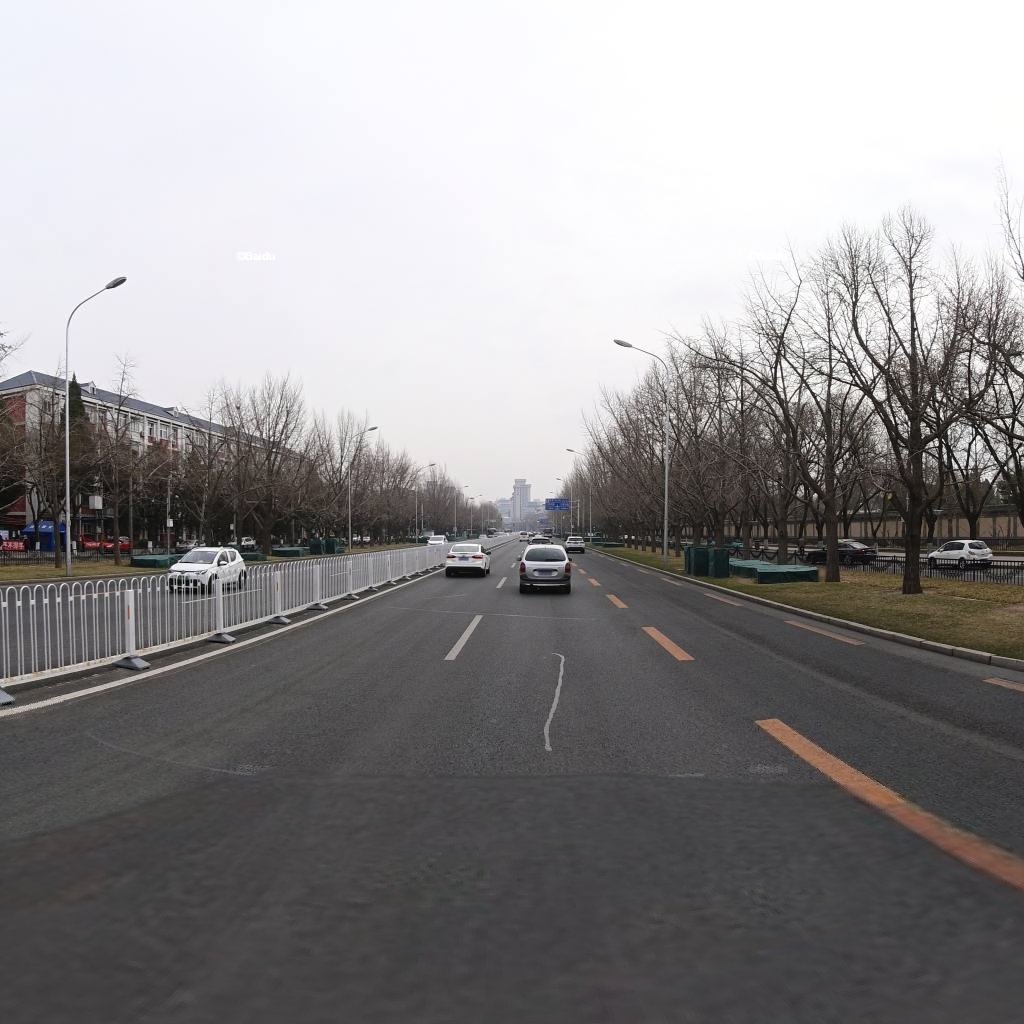
Region: Haidian
Road damage annotations: transverse patch, transverse patch, transverse patch, longitudinal patch